Field crop: maize
Growth stage: 2
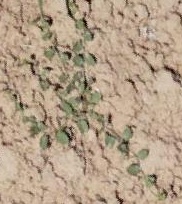
Species: convolvulus